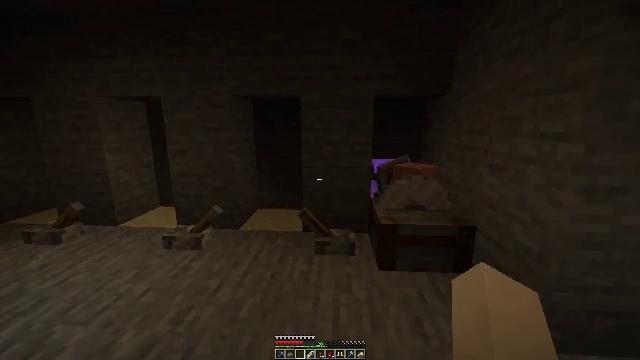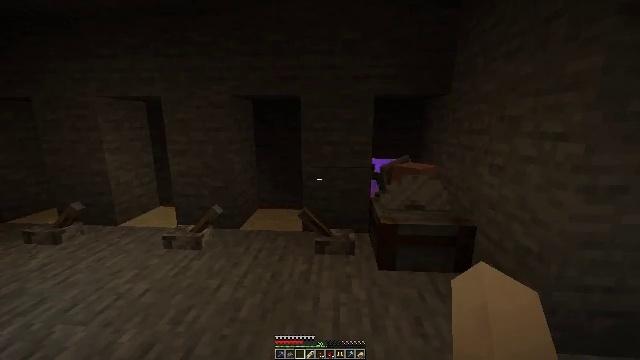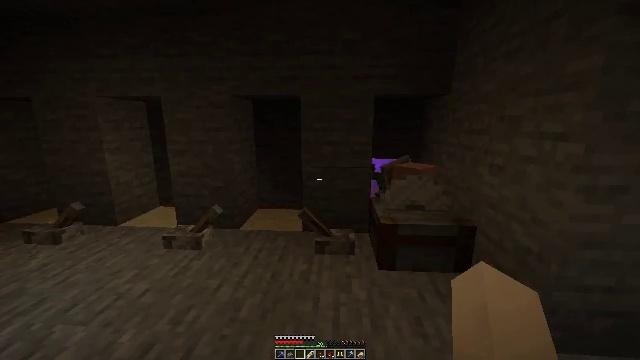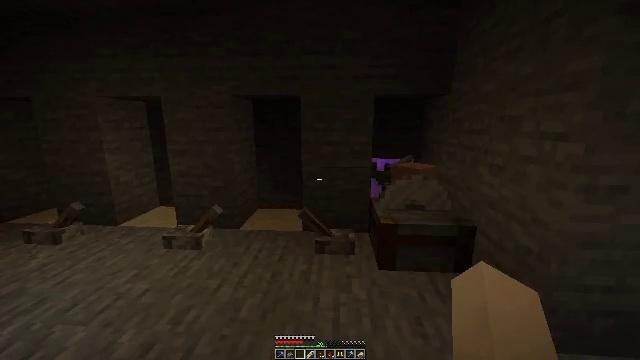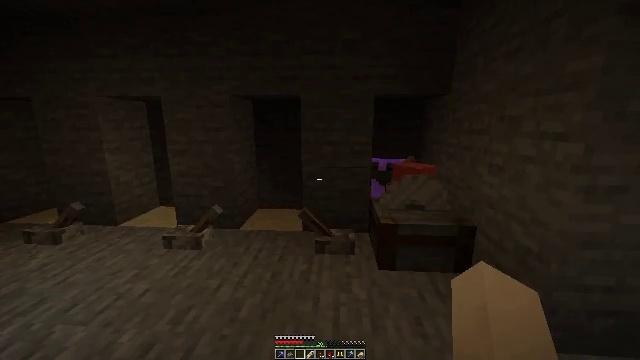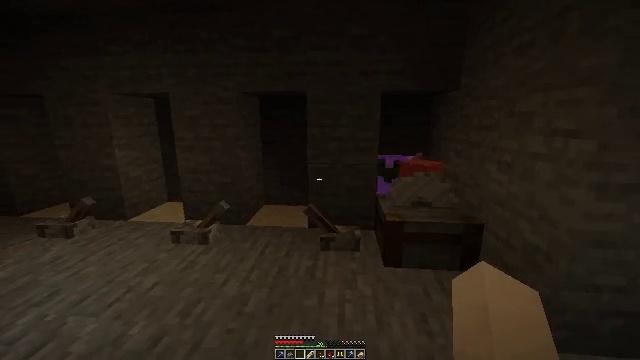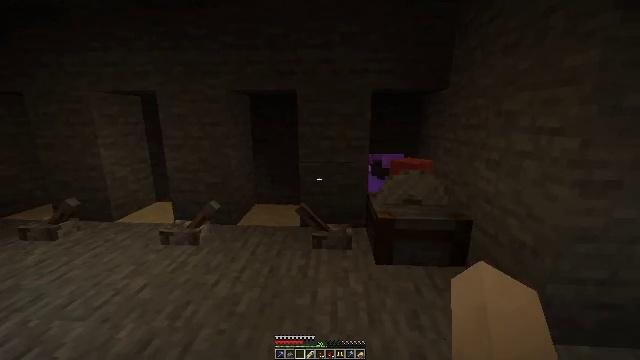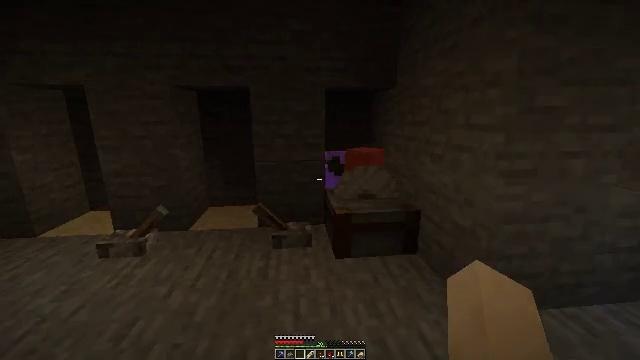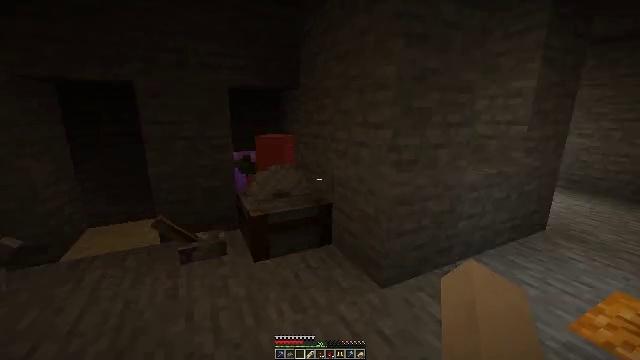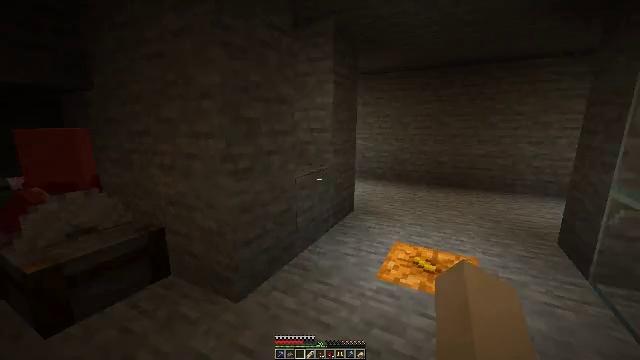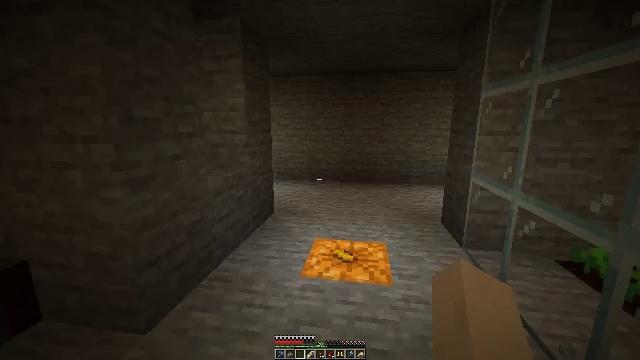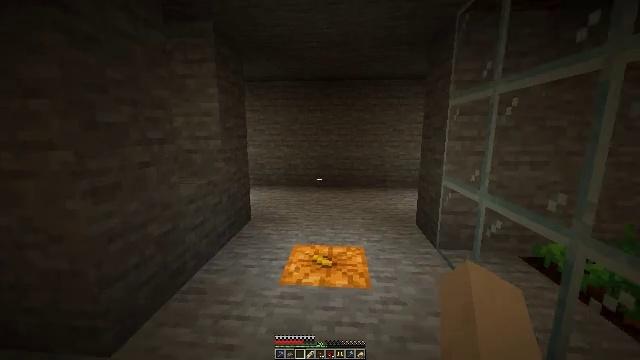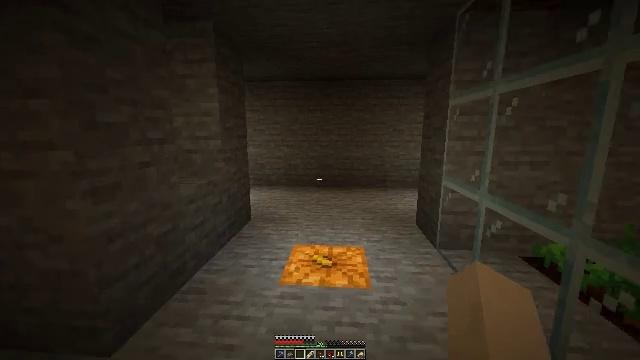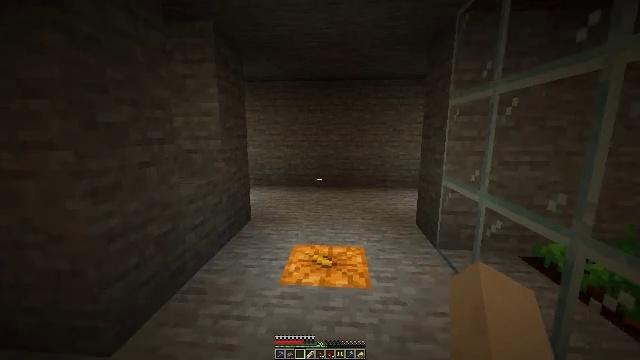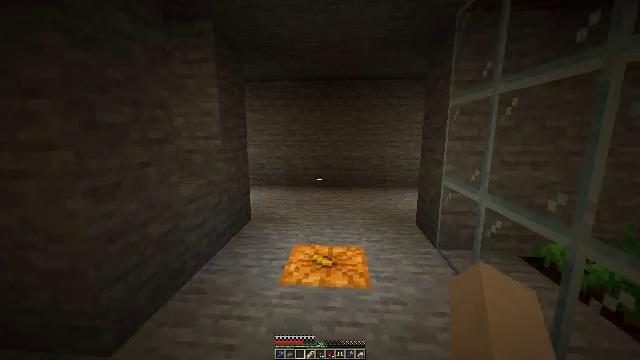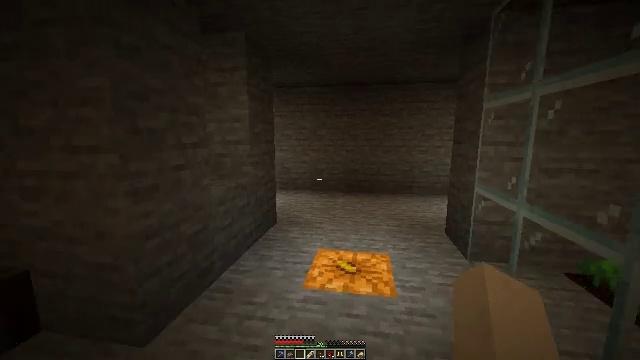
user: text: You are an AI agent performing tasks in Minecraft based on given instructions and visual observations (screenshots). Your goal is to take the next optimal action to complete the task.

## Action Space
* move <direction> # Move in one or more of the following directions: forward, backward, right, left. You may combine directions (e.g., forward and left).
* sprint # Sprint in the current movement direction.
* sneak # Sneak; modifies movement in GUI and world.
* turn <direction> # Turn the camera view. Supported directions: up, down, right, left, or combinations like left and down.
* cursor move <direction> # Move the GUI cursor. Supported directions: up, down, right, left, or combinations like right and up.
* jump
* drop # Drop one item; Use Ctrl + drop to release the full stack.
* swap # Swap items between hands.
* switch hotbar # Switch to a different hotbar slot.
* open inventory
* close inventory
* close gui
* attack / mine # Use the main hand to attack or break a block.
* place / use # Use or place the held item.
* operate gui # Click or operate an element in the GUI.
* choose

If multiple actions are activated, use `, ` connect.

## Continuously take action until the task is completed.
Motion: motion action
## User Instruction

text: Pick up the brown mushroom.
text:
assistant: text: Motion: no_op
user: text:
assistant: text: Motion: no_op
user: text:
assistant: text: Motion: no_op
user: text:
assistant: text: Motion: no_op
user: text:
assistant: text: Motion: turn left
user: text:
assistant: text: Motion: turn right
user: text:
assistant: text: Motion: turn right
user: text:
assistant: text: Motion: turn right
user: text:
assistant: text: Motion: turn right and up
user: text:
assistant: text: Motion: turn right
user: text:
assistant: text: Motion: turn right and up
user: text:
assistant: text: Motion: no_op
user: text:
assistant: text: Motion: no_op
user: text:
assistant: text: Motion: no_op
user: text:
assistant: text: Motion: turn left and up
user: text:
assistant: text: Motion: turn left and down
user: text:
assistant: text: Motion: turn left and down
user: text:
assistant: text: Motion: turn left and down
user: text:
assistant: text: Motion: turn left and down
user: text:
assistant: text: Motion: no_op
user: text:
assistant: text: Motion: no_op
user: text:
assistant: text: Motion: no_op
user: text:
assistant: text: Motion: no_op
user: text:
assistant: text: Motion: no_op
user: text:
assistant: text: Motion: no_op
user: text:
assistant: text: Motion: no_op
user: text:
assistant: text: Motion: no_op
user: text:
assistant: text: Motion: no_op
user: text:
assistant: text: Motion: no_op
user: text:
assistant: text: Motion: no_op